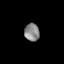
Tissue: lung
Cell type: T cells
Senescence score: 0.2094
Nuclear area (px): 253
Mean DAPI intensity: 139.071